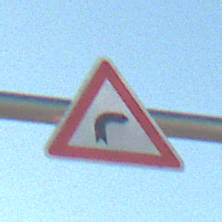
Verkehrszeichen: KurveRechts
Umgebung: Outdoor, Beach
Tageszeit: SunriseSunset
Wetter: Clear
Licht: Natural
Jahreszeit: NotSpecified
Kontrast: HighContrast